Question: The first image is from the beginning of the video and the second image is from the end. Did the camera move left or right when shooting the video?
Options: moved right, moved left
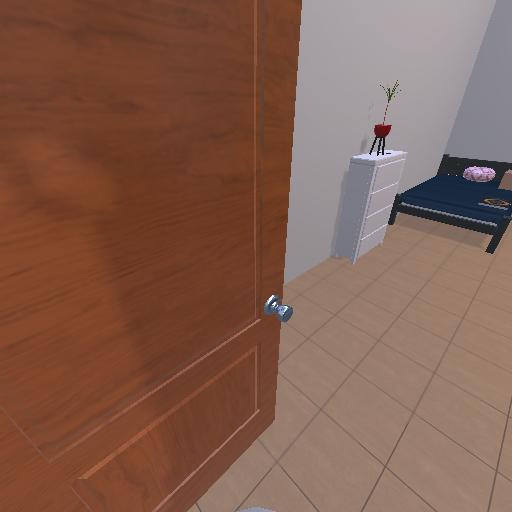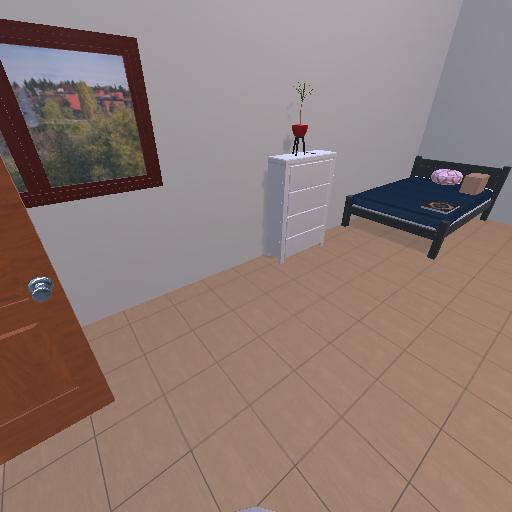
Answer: moved right